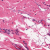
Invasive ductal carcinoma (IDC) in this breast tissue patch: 0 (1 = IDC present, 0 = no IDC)